Group 1:
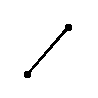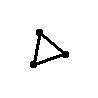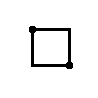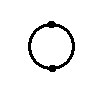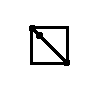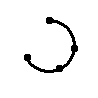
Group 2:
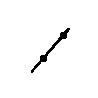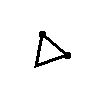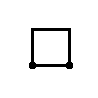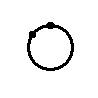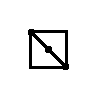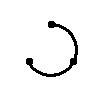
Rule separating the two groups: When the shape is removed from the dots, the dots give enough information to place the shape back where it was (up to symmetry) vs. not so.
Concepts: convey_enough_information, imagined_entity, imagined_line_or_curve
Author: Aaron David Fairbanks